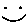
Label: smiley face